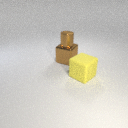
large brown metal cube below small brown metal cylinder